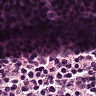
Metastatic tissue present: no